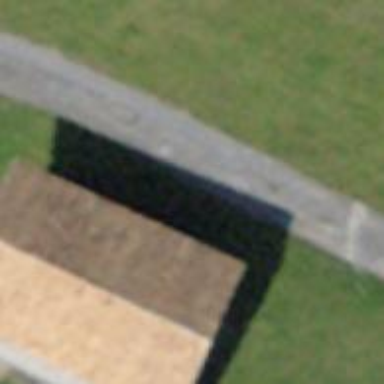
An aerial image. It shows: Rural barn.